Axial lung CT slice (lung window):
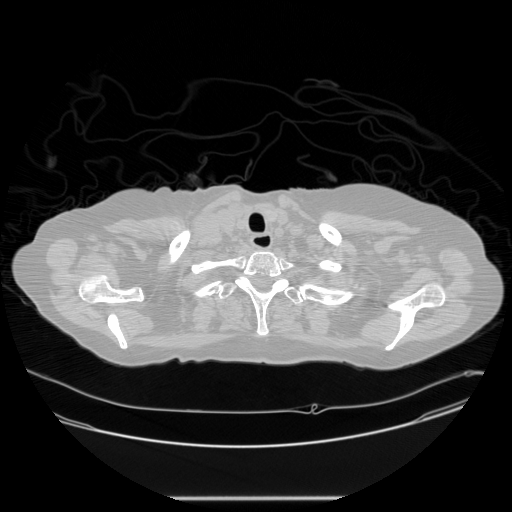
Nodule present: no